Question:
I have made a table in html which receives database entries. Now I want to be able to edit and delete entries. So if I click the X button the selected row must be deleted. I know I need to do this by an sql query so the table changes according to database entries. But how can I do this since it needs to know which row belongs to that particular delete button?
'''
<div id="customers">
<table id="customerTable">
<tr>
<td>First Name</td>
<td>Last Name</td>
<td>Company</td>
<td>Adress</td>
<td>Wijzig</td>
<td>Verwijder</td>
</tr>
<?php
//connect to database
include_once('mysql_connect.php');
// Select database
mysql_select_db("etn207") or die(mysql_error());
// SQL query
$strSQL = "SELECT * FROM customer";
// Execute the query (the recordset $rs contains the result)
$rs = mysql_query($strSQL);
// Loop the recordset $rs
// Each row will be made into an array ($row) using mysql_fetch_array
while($row = mysql_fetch_array($rs)) {
// Write the value of the column FirstName (which is now in the array $row
echo '<tr>';
echo '<td>'."<center>".$row['firstname']."<br>"."</center>".'</td>';
echo '<td>'."<center>".$row['lastname']."<br>"."</center>".'</td>';
echo '<td>'."<center>".$row['company']."<br>"."</center>".'</td>';
echo '<td>'."<center>".$row['adress']."<br>"."</center>".'</td>';
echo '<td>'."<center>".'<img src="images/edit.png" width="20px" height="20px" border=0>'."<br>"."</center>".'</td>';
echo '<td>'."<center>".'<img src="images/delete.png" onClick="" width="20px" height="20px" border=0>'."<br>"."</center>".'</td>';
echo '</tr>';
}
// Close the database connection
mysql_close();
?>
</table>
</div>
'''
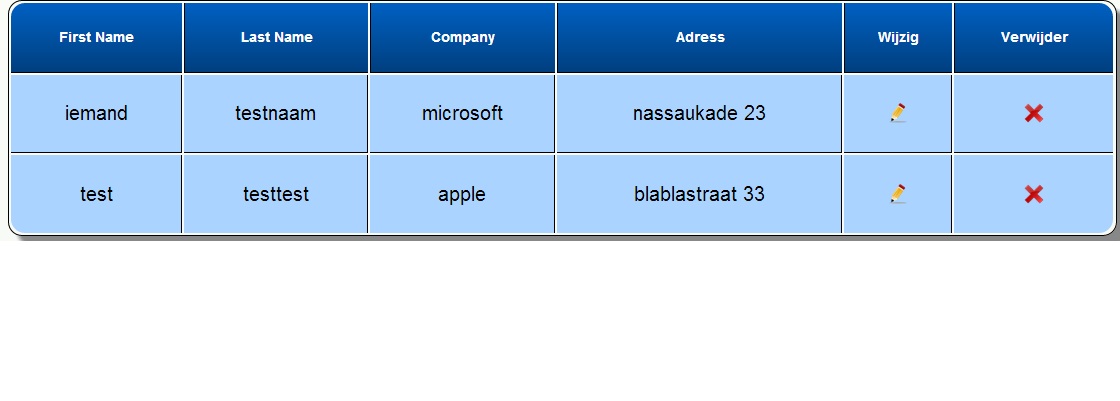
Answer: Pass id as a hidden value and use that to delete that particular row
'''
<input type="hidden" name="id_to_be_deleted" value="<?php echo $id; ?>" />
'''
Now simply retrieve this id on submit and delete the row from the database
'''
<form method="post">
<input type="hidden" name="id_to_be_deleted" value="<?php echo $id; ?>" />
<input type="submit" name="delete_row" />
</form>
<?php
if(isset($_POST['delete_row'])) {
$id = $_POST['id_to_be_deleted'];
if(!mysqli_query($connection, "DELETE FROM table_name WHERE id = $id")) {
echo mysqli_error($connection);
} else {
//redirect $_SERVER['REQUEST_URI'];
}
}
?>
'''